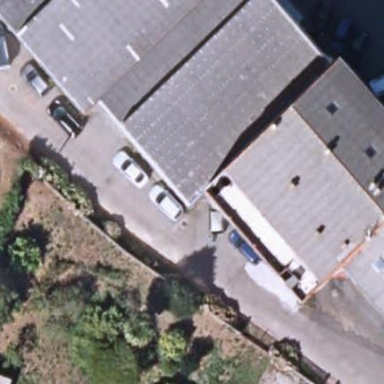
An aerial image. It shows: Industrial building.